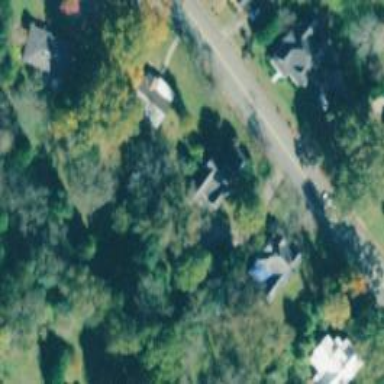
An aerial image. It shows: Driveway leading to service road.